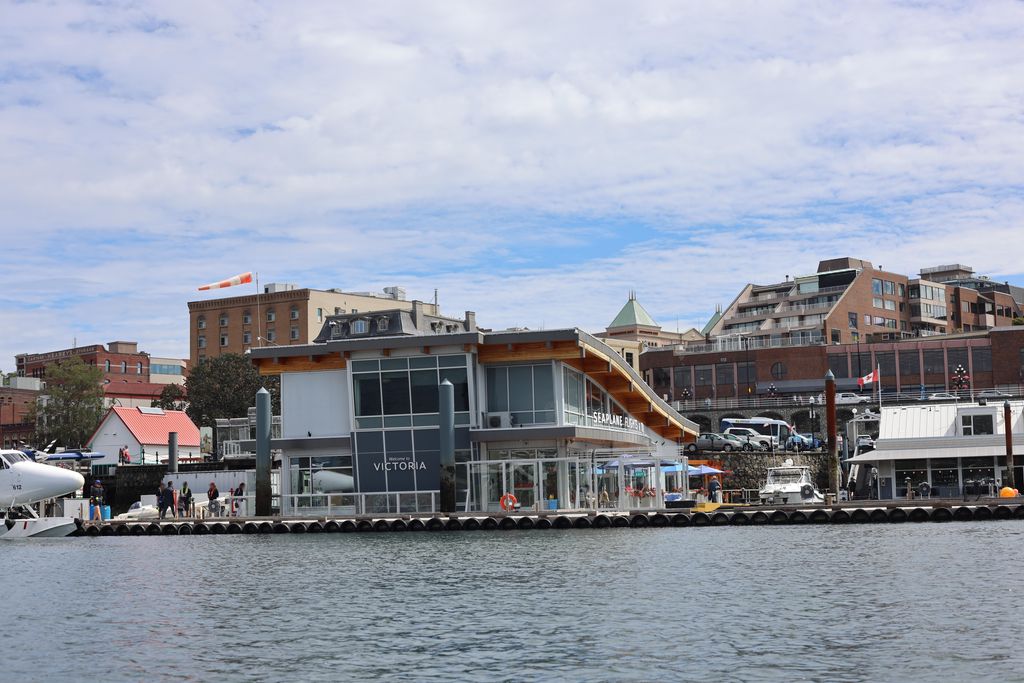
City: victoria